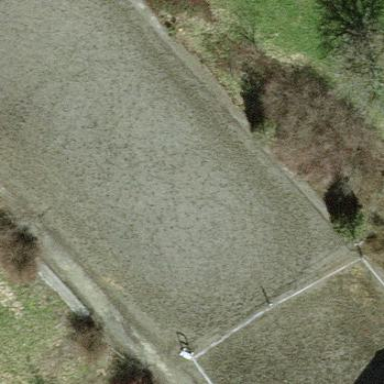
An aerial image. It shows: Equestrian pitch used for leisure and sports activities.